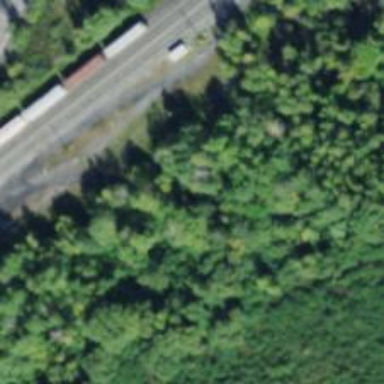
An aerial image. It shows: Abandoned railway.